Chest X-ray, PA view. Patient: 65 years old, sex M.
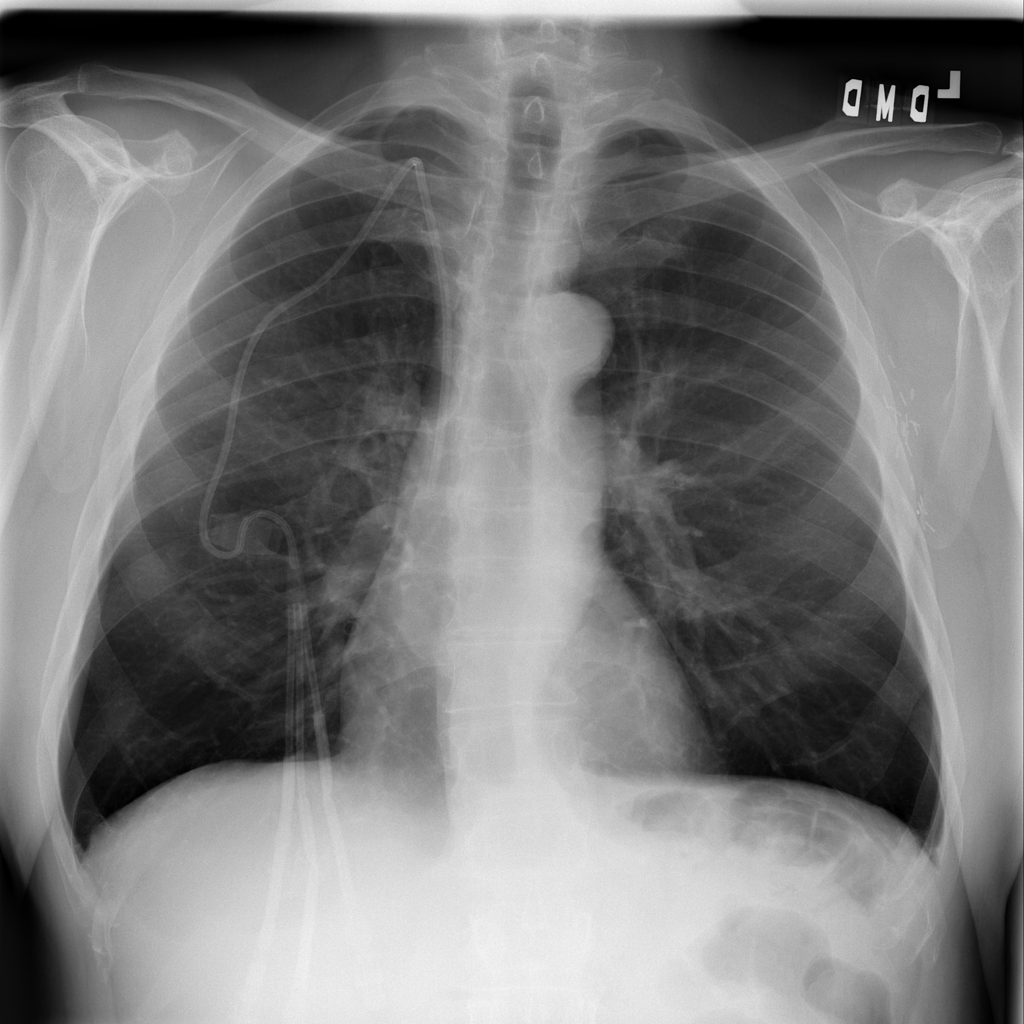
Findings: No Finding